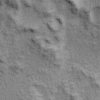
Label: not_dusty